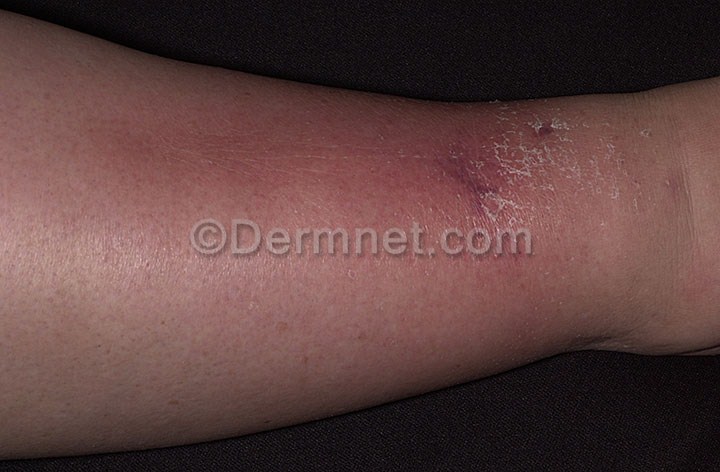
Disease: Cellulitis Impetigo and other Bacterial Infections